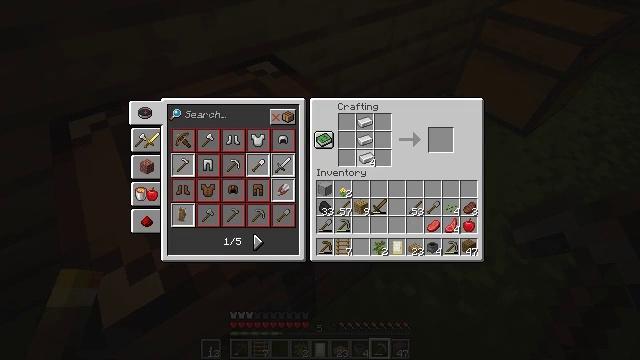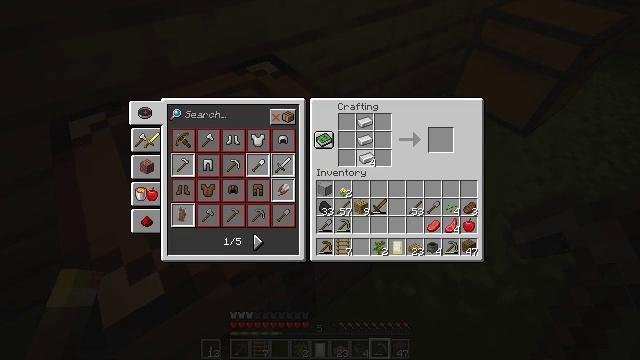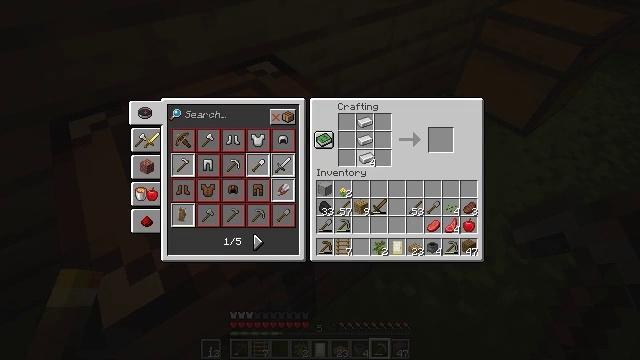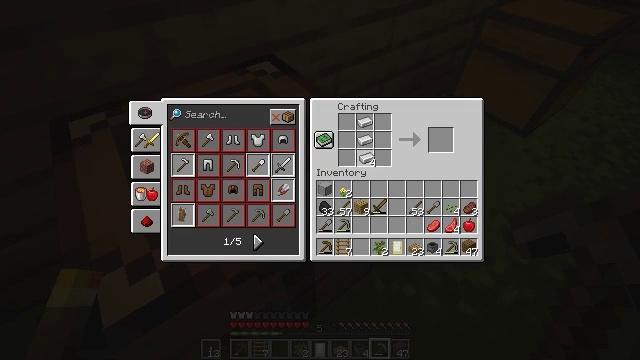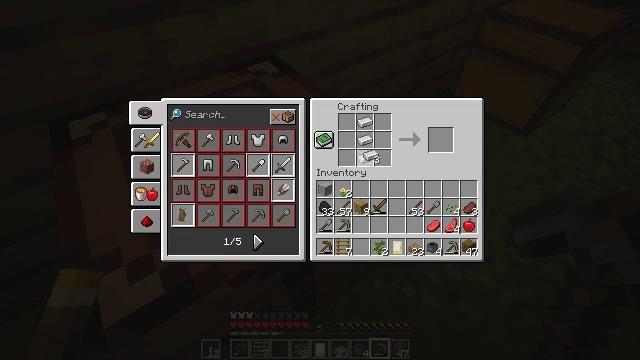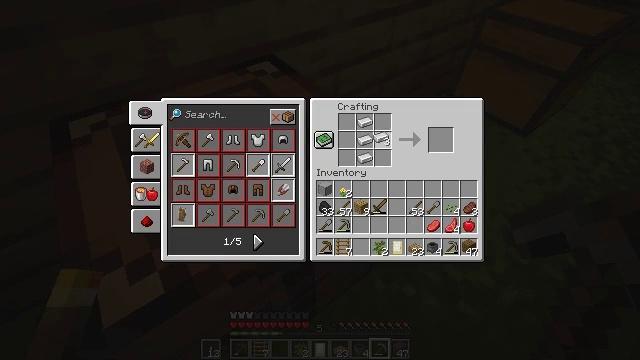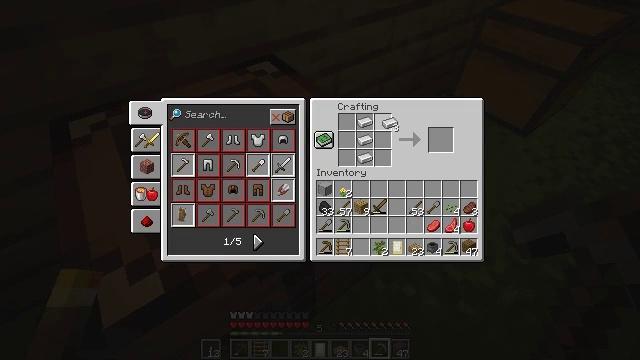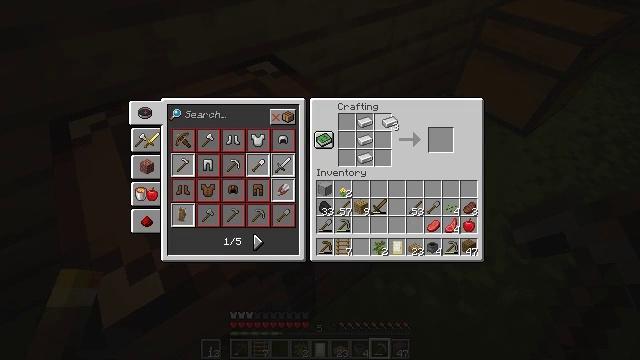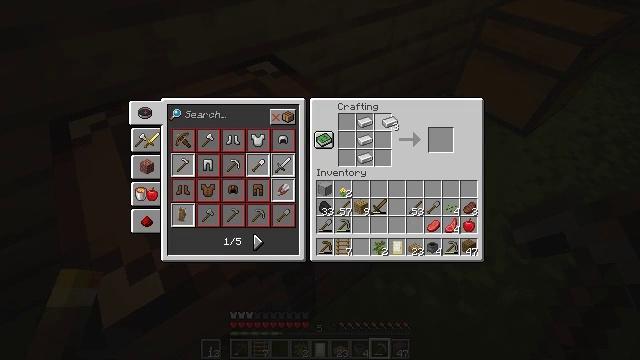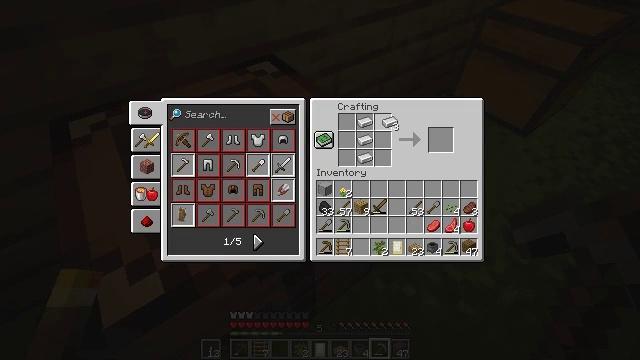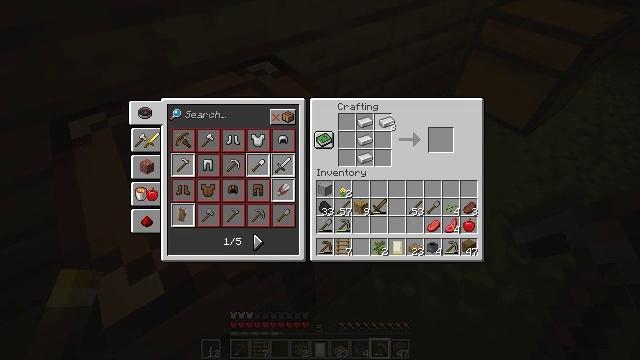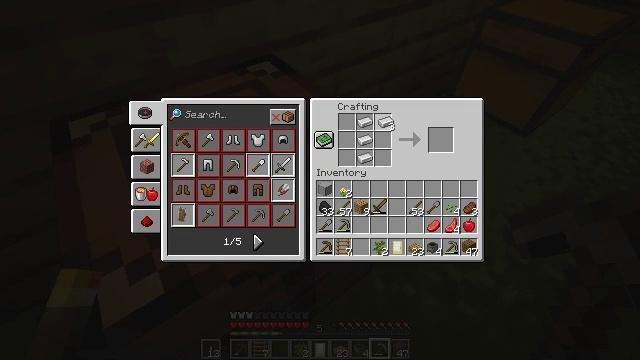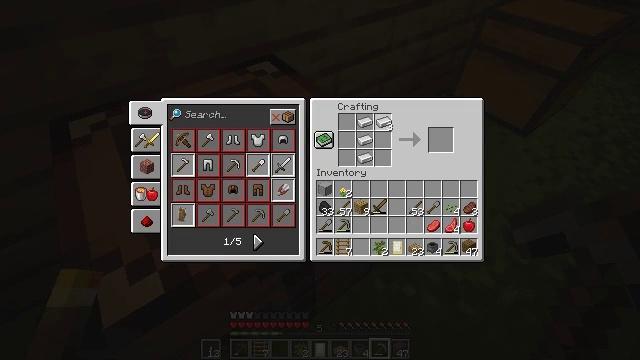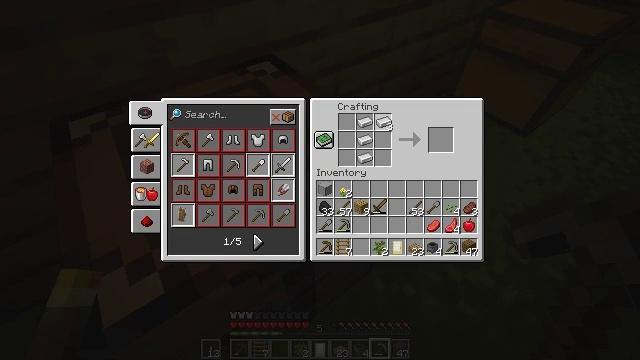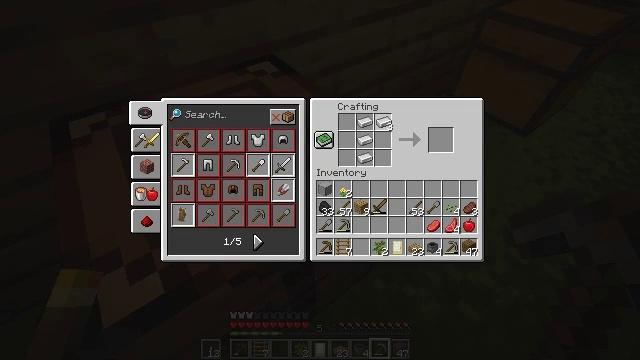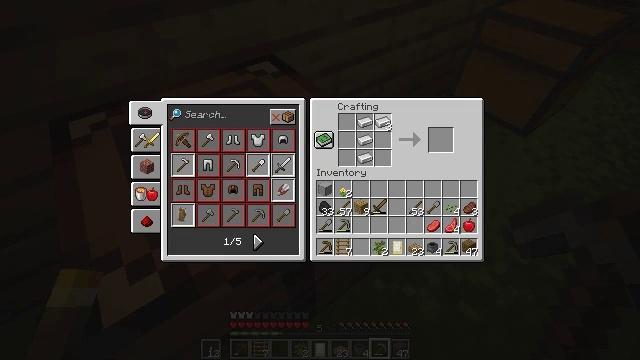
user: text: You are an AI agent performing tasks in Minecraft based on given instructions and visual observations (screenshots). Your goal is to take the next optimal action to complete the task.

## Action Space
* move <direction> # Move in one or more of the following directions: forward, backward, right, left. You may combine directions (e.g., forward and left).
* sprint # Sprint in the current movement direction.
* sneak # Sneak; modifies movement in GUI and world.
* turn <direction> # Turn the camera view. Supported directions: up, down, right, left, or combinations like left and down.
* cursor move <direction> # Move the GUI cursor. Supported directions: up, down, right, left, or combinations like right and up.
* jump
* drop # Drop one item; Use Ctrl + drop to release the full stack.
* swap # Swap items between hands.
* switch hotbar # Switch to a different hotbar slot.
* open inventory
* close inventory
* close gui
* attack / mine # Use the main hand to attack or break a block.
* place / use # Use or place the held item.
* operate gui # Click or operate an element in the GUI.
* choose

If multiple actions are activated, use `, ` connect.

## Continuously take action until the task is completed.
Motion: motion action
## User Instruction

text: Craft an iron door.
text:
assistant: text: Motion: choose
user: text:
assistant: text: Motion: choose
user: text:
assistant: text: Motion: choose
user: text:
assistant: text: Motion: no_op
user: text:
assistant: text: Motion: cursor move right and up
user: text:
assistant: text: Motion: cursor move right and up
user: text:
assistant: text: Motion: no_op
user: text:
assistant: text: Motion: no_op
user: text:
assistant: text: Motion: no_op
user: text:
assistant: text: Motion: no_op
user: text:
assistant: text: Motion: no_op
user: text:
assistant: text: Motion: no_op
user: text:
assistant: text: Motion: no_op
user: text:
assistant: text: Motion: no_op
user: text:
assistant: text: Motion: no_op
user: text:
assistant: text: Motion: choose
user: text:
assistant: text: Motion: choose
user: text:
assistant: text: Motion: choose
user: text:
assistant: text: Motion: cursor move down
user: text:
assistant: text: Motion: no_op
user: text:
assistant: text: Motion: no_op
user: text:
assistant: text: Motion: no_op
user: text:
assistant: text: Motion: no_op
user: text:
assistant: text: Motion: no_op
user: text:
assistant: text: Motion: choose
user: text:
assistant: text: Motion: choose
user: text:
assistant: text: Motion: choose
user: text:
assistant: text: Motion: no_op
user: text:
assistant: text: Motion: cursor move down
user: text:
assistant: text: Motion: cursor move down